Field crop: maize
Growth stage: 1
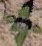
Species: chenopodium